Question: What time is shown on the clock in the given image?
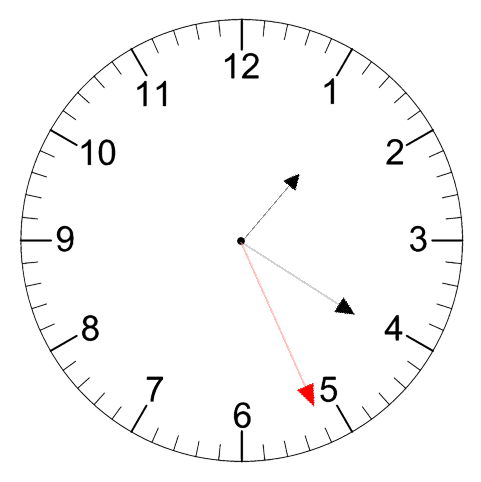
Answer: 01:20:26